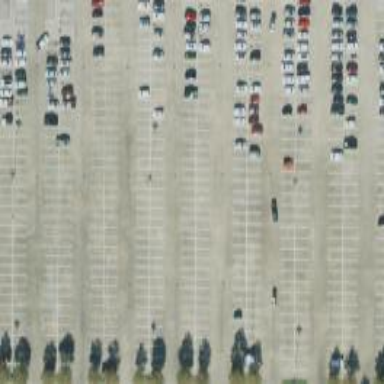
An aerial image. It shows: Parking space.